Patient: sex F, age 59
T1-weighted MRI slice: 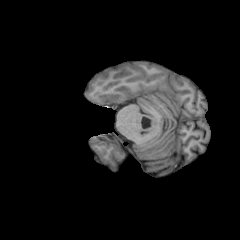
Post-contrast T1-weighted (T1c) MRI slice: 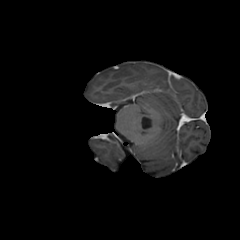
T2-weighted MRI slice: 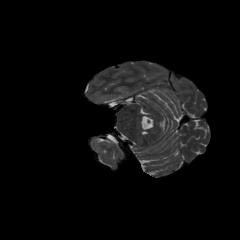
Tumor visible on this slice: no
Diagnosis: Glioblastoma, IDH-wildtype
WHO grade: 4